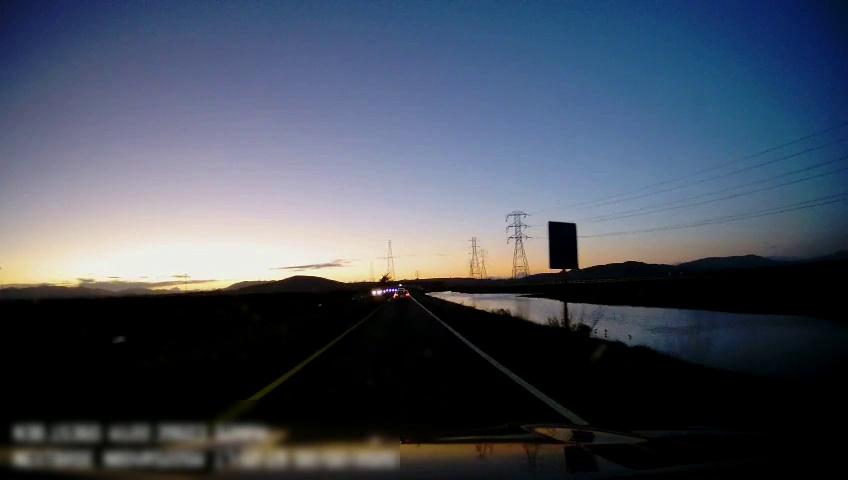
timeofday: Dusk/Dawn/Twilight
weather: Sunny
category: Drivable Space
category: Vehicles | Car
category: Vehicles | Car
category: Lanes | Current Lane
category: Lanes | Current Lane
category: Traffic | Signs